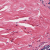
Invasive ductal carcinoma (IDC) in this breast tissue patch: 0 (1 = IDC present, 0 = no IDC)